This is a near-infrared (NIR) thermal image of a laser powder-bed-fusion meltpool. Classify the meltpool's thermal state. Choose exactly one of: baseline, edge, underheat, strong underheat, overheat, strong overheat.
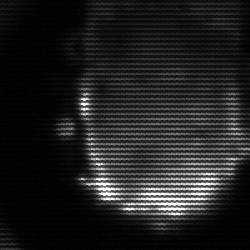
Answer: baseline